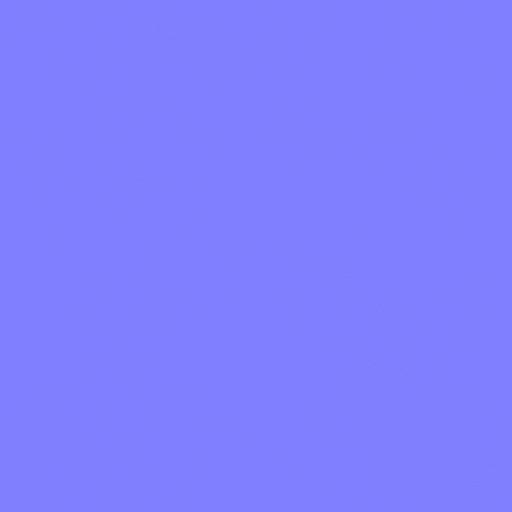
colorful terrazzo white